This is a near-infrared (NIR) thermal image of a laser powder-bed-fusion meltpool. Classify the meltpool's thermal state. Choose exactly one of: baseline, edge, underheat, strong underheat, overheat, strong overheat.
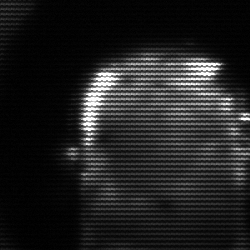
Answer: baseline